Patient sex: M
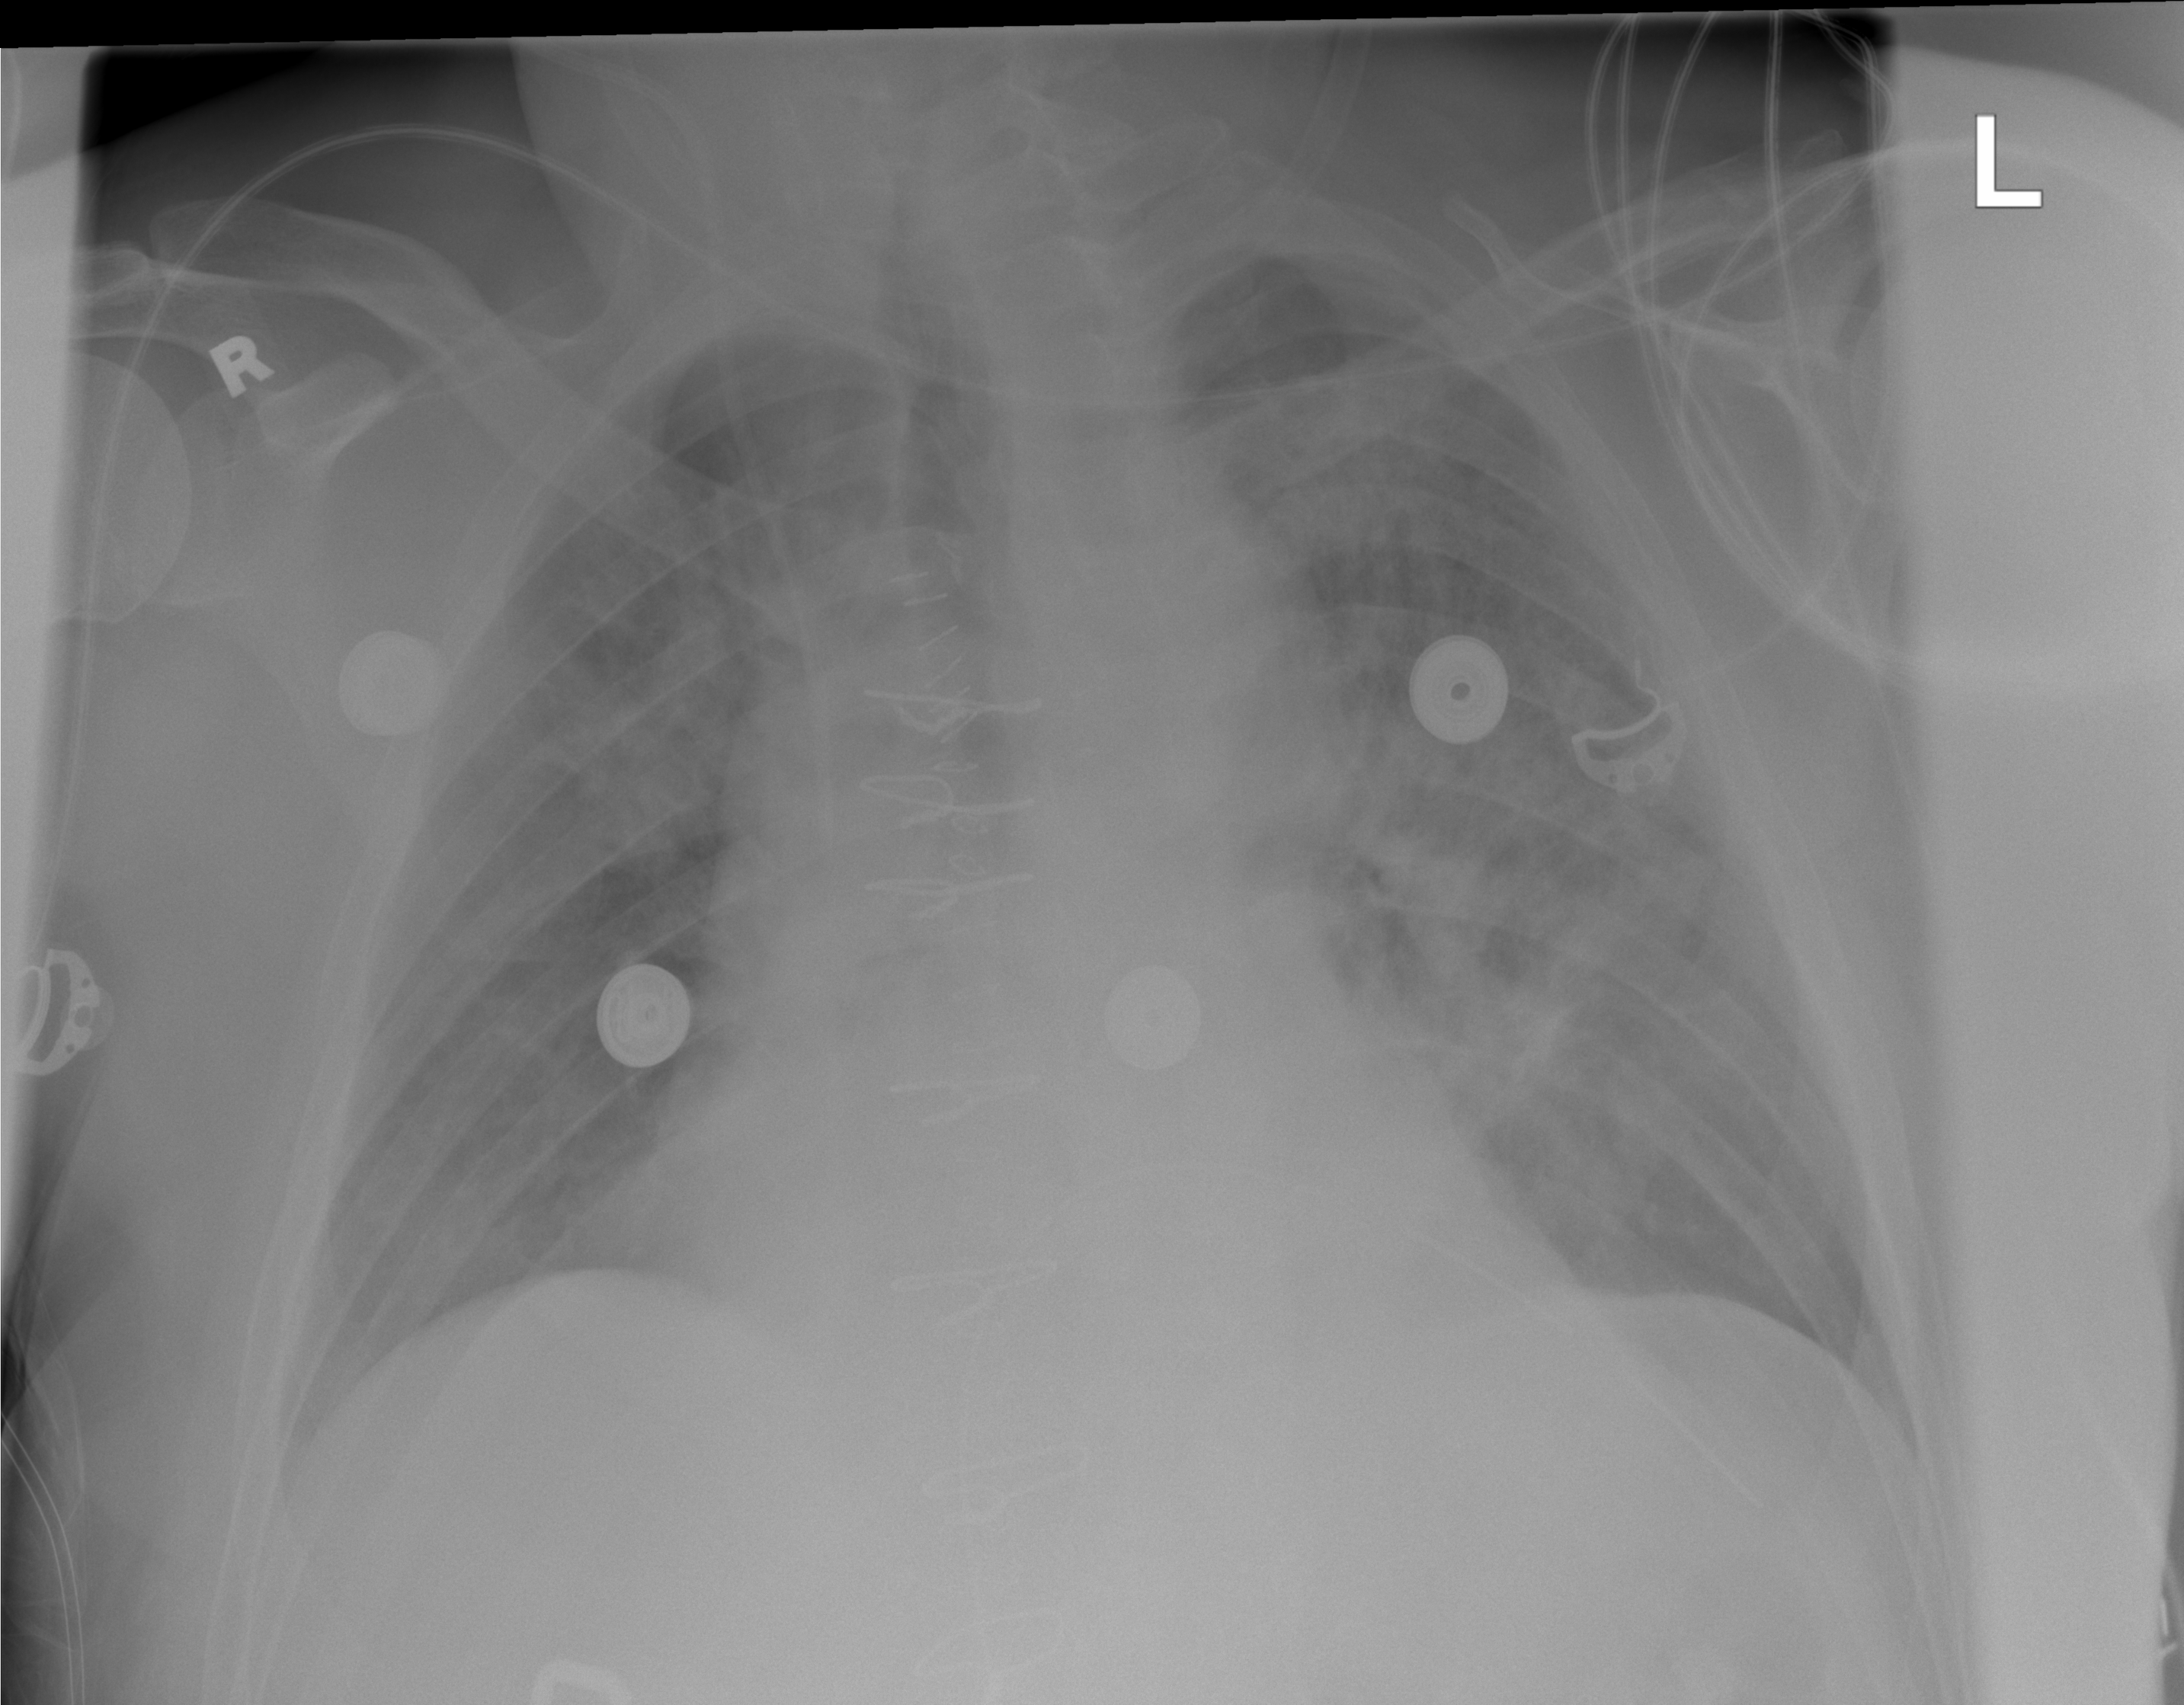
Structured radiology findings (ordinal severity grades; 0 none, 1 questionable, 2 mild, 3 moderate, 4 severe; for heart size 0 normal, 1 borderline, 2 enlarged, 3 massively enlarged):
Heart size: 0
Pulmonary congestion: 2
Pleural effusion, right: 0
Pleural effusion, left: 2
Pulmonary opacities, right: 2
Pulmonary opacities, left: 3
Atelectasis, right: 0
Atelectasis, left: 3